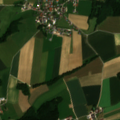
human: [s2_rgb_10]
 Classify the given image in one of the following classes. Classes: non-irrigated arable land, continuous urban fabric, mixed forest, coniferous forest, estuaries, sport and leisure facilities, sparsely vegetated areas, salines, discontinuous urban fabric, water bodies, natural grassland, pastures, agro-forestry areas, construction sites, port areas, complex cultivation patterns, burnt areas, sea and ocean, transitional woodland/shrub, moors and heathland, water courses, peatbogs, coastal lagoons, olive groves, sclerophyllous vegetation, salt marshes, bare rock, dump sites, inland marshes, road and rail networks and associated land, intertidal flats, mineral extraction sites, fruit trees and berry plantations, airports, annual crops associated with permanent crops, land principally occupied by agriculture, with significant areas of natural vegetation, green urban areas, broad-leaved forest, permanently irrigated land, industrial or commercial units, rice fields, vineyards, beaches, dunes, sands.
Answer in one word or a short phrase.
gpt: discontinuous urban fabric, non-irrigated arable land, coniferous forest, mixed forest